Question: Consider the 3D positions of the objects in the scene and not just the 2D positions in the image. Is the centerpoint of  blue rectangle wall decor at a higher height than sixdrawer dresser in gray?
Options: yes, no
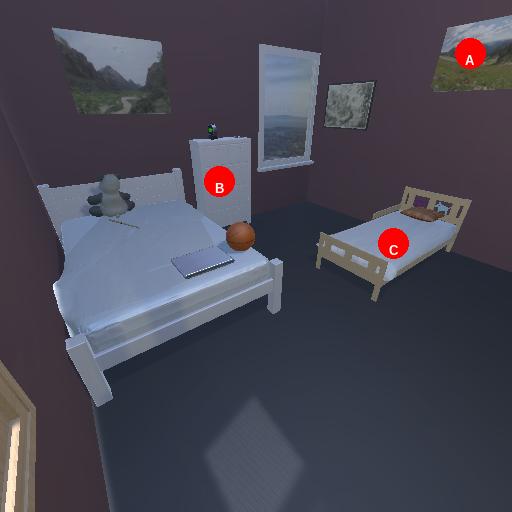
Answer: yes